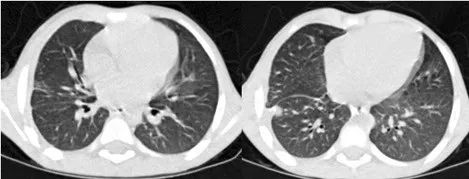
Repeat CECT chest on day 20 of admission revealed no contrast leak.
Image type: radiology (ct)